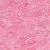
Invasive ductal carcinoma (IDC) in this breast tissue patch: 0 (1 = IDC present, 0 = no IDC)